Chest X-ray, AP view. Patient: 31 years old, sex M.
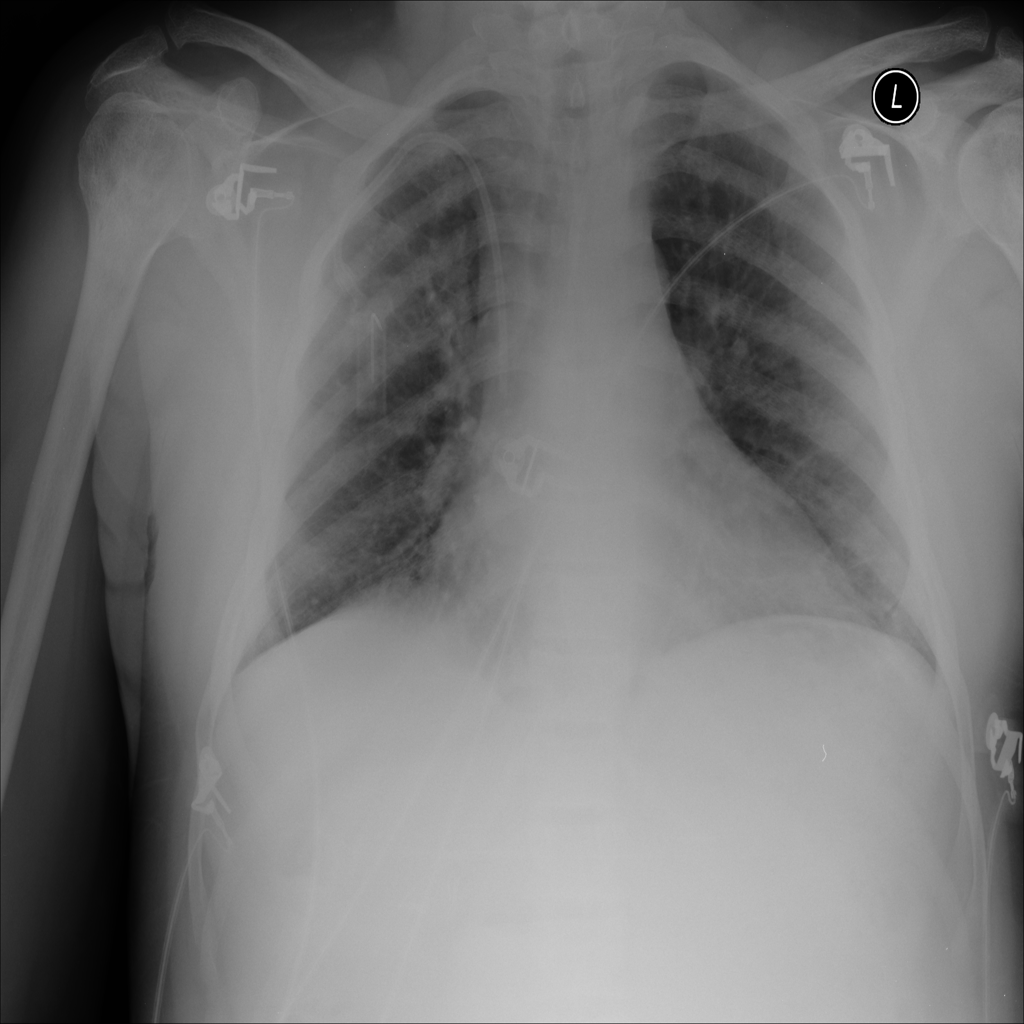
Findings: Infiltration